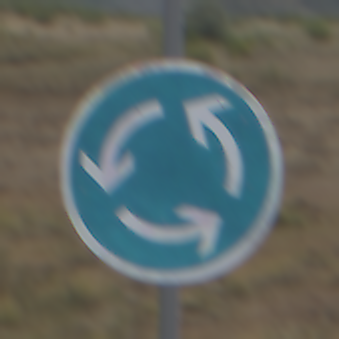
Verkehrszeichen: Kreisverkehr
Umgebung: Outdoor, Nature
Tageszeit: Midday
Wetter: PartlyCloudy
Licht: Natural
Jahreszeit: NotSpecified
Kontrast: LowContrast